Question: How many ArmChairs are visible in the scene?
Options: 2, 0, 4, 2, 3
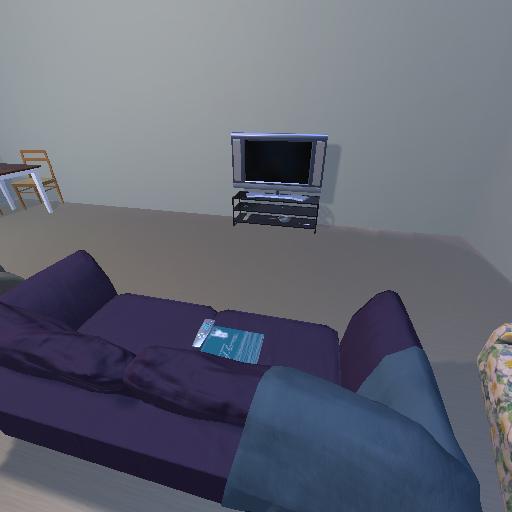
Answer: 2